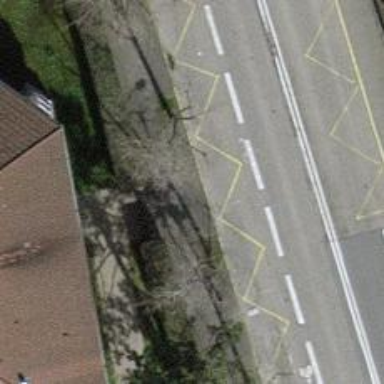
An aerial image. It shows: Platform for public transport and road usage.